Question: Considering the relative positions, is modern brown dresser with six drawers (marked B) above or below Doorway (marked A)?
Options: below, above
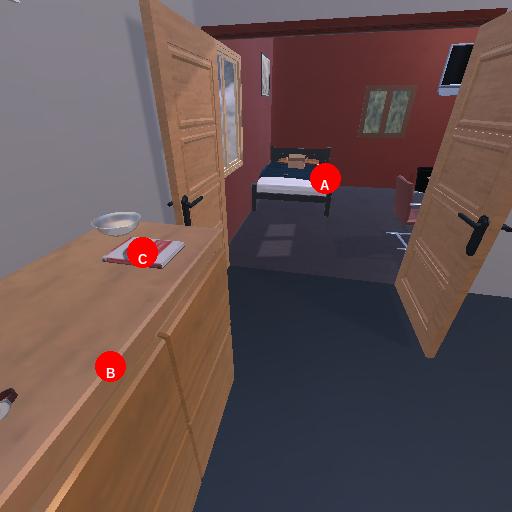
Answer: below